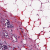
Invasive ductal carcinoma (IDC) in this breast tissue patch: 1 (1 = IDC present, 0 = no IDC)